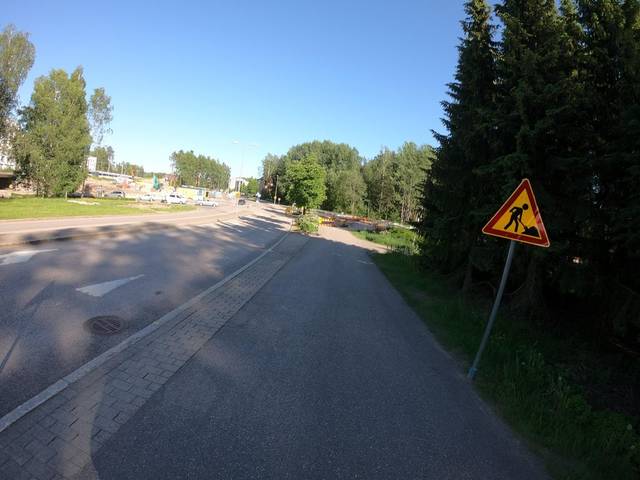
Region: Finland
Coordinates: 60.207, 24.7